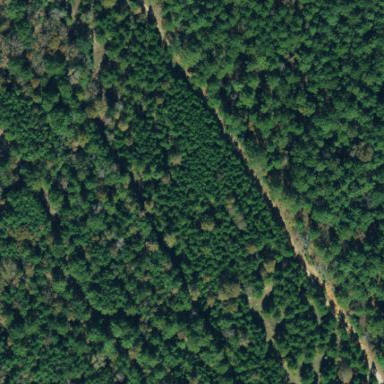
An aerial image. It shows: Forest with evergreen needle-leaved trees.